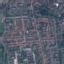
Land use / land cover: Residential